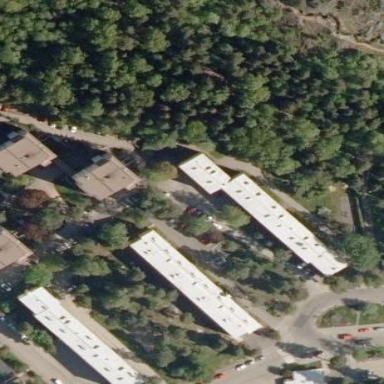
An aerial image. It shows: Beige apartments building.